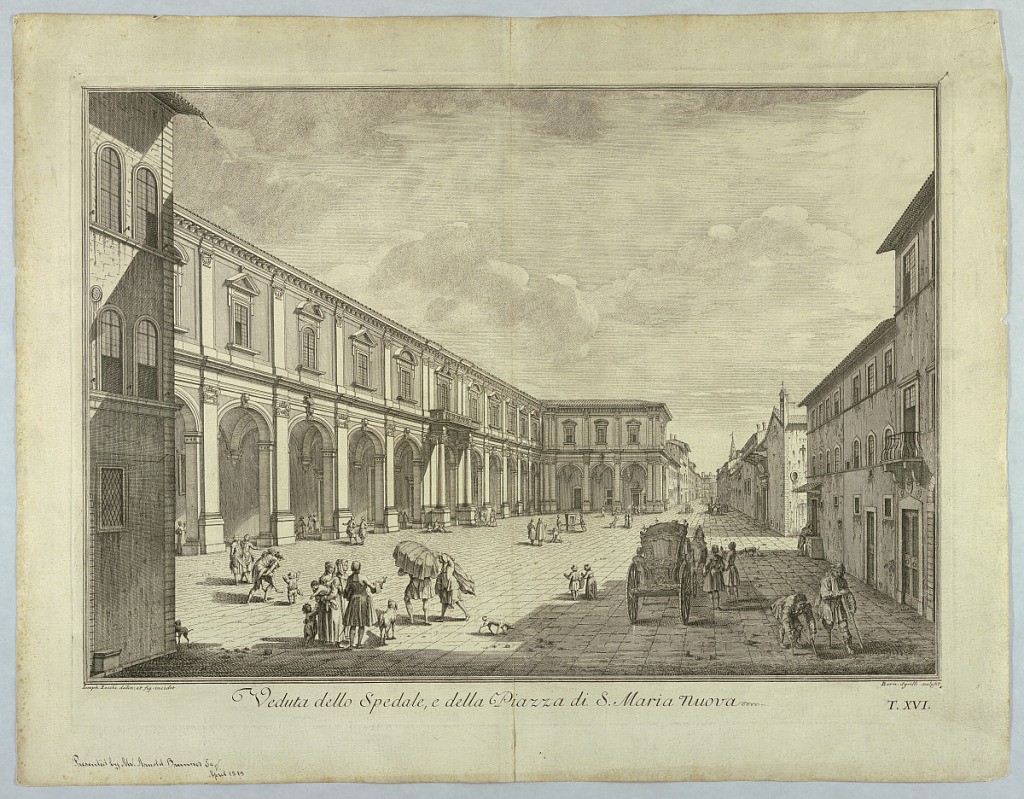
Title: View of Florence, Plate from "Scelta di XXIV Vedute delle principali contrade, piazze, chiese, e palazzi della Città di Firenze"
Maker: Giuseppe Zocchi, Italian, 1711 or 1717 - 1767
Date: ca. 1743
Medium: Etching on paper
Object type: Print
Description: Plate from "Scelta di XXIV Vedute delle principali contrade, piazze, chiese, e palazzi della Città di Firenze"